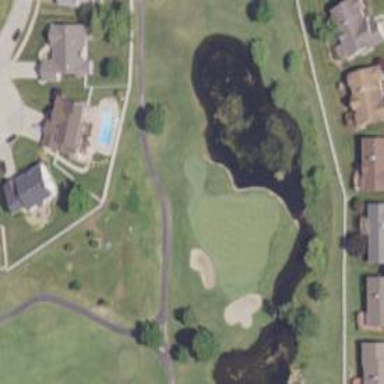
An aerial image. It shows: Service road used as golf cart path.